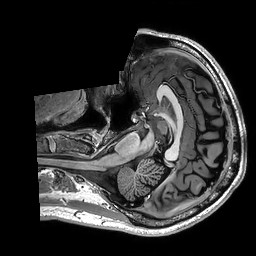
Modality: T1w
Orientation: axial
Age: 43
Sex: male
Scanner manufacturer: philips
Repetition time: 0.006528 s
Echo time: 0.00294 s